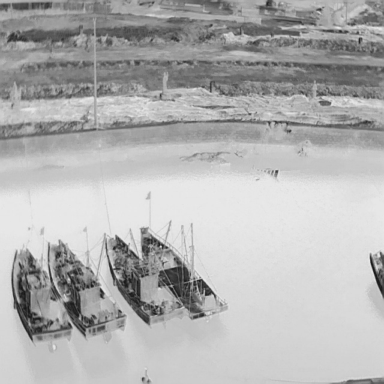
There are five bulk_carriers in the infrared image.